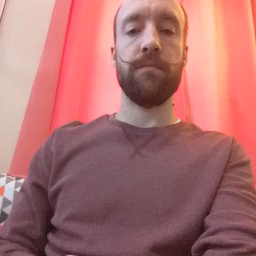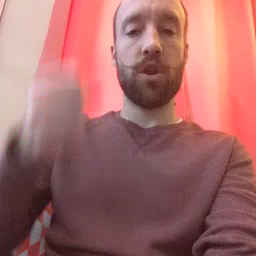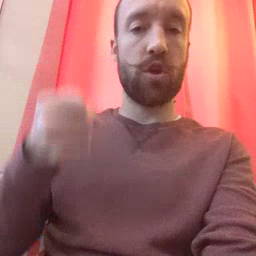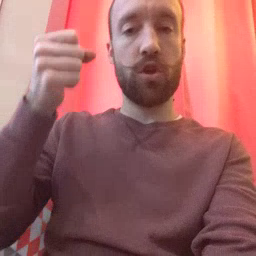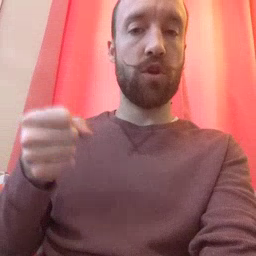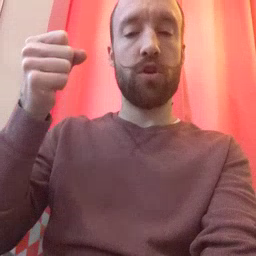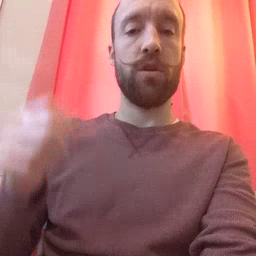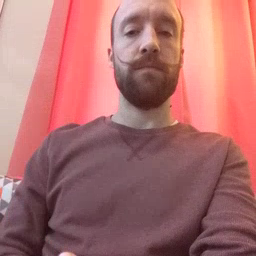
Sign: car